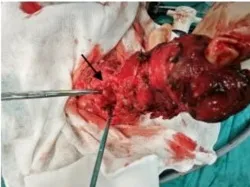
Specimens seen and resected during surgery [ proximal splenic flexural mass at the back of the transverse colon, approximately 8.0 cm by 9.0 cm, inflammatory edema of the surrounding tissues, the root of the mass is connected to the middle section of the transverse colon, and ,the root of the mass is exposed with nourishing blood vessels emanating from the ligament of Treitz.
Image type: medical_photograph (other_medical_photograph)